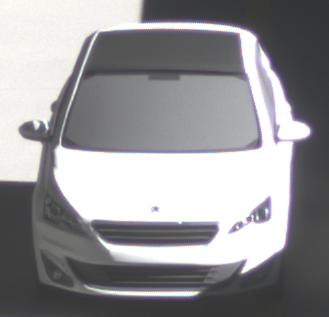
Make: Peugeot
Model: 308 VTi 82
Detailed model: 308 (II)
Model produced from: 2013/09
Model produced until: 2014/11
Doors: 5
Color: white
Road condition: dry road
Daytime: morning or afternoon
Contrast: high contrast